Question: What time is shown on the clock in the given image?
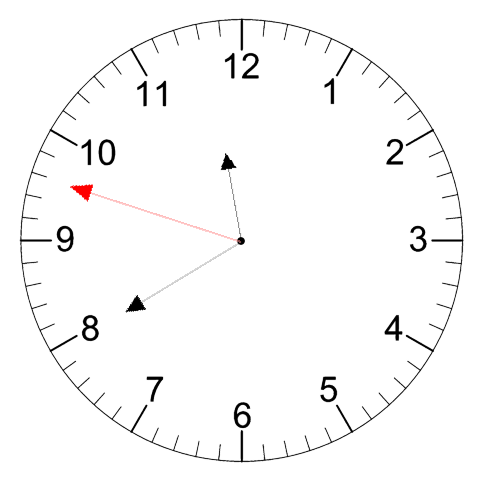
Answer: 11:39:48